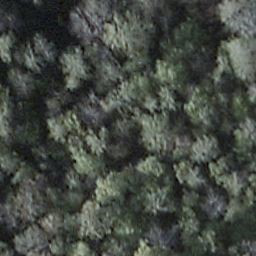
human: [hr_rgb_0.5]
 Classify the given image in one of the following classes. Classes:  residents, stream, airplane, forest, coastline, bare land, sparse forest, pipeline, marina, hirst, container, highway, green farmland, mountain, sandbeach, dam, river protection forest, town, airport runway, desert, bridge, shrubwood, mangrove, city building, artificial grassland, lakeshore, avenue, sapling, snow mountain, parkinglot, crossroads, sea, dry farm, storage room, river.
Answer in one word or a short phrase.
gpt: shrubwood